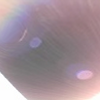
Label: sunburn